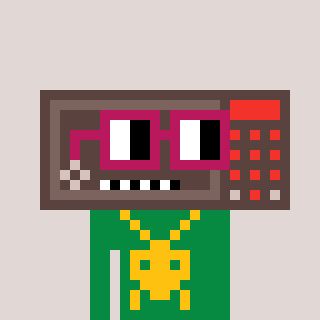
a pixel art character with square dark red glasses, a wallsafe-shaped head and a green-colored body on a warm background